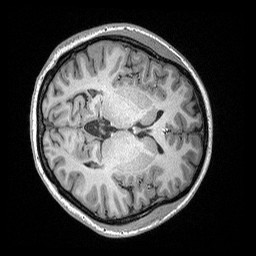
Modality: T1w
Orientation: axial
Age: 23
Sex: female